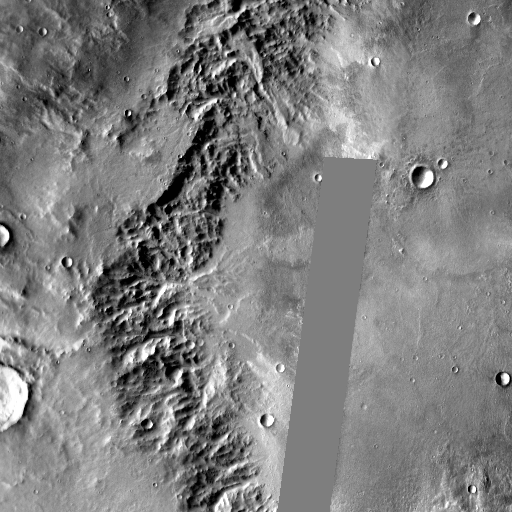
Crater classes present: Background, Other, Buried